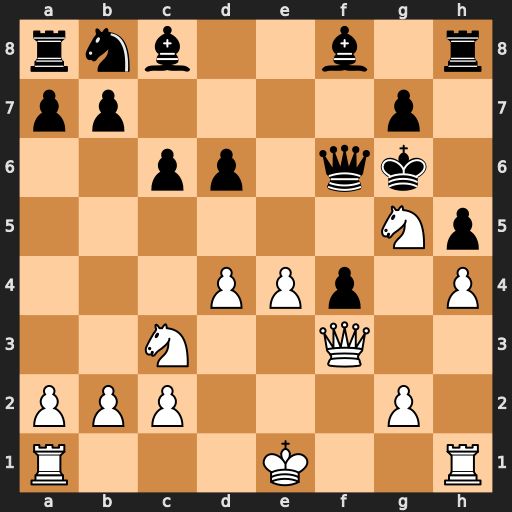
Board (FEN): rnb2b1r/pp4p1/2pp1qk1/6Np/3PPp1P/2N2Q2/PPP3P1/R3K2R
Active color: w
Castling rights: KQ
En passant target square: -
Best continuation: Ne2 Bg4 Nxf4+